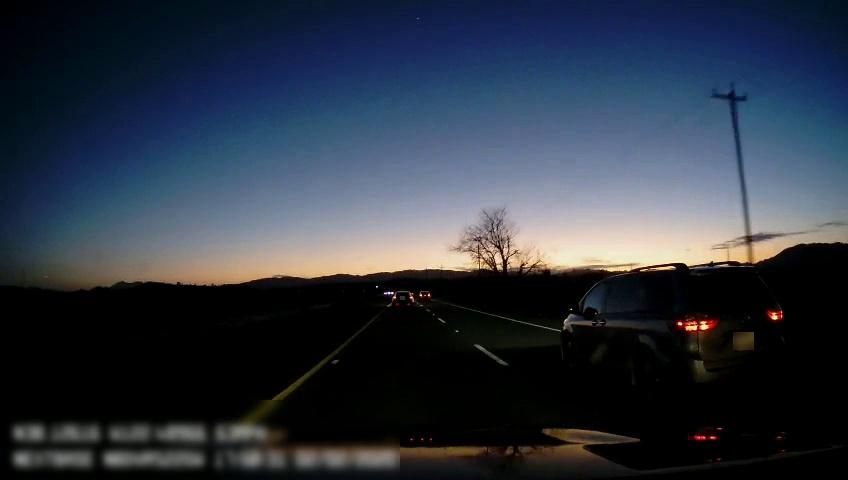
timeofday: Dusk/Dawn/Twilight
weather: Sunny
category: Drivable Space
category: Vehicles | SUV
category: Vehicles | SUV
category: Vehicles | SUV
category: Lanes | Alternate Lane
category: Lanes | Current Lane
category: Lanes | Current Lane